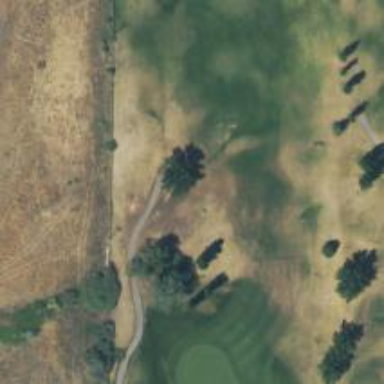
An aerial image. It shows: Golf hole.